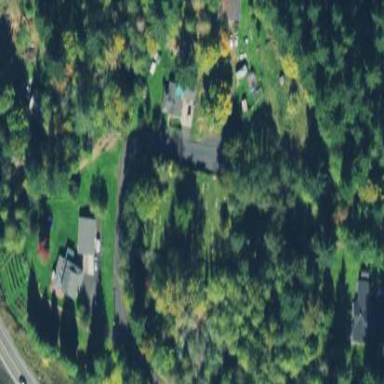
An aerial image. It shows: Cemetery or graveyard.